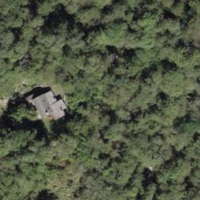
EUNIS habitat code: 41
Species observed at this site:
Certhia brachydactyla
Cyanistes caeruleus
Dendrocopos major
Fringilla coelebs
Regulus ignicapilla
Aegithalos caudatus
Strix aluco
Poecile palustris
Phylloscopus collybita
Parus major
Erithacus rubecula
Dryocopus martius
Phoenicurus ochruros
Sitta europaea
Garrulus glandarius
Picus viridis
Corvus corax